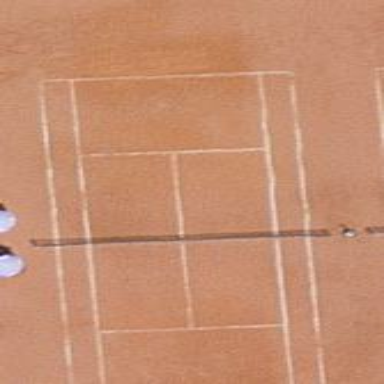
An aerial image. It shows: Tennis court in leisure pitch.